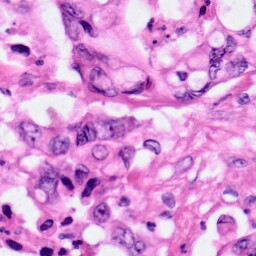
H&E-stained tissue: Pancreatic